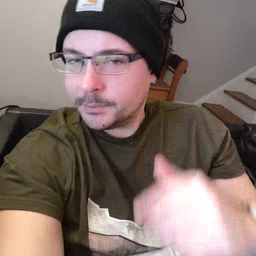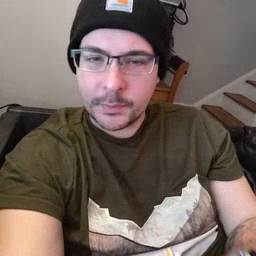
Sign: water